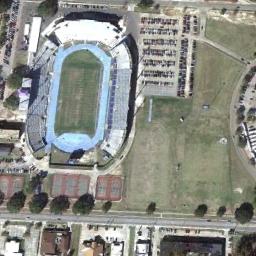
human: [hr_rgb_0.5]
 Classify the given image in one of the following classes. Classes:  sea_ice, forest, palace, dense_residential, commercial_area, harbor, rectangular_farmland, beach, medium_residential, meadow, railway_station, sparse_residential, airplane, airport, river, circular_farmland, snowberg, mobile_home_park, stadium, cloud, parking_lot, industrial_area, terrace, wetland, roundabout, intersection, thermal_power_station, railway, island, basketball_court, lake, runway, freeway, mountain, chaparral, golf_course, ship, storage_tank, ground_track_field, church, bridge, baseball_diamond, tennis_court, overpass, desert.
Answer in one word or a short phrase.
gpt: stadium